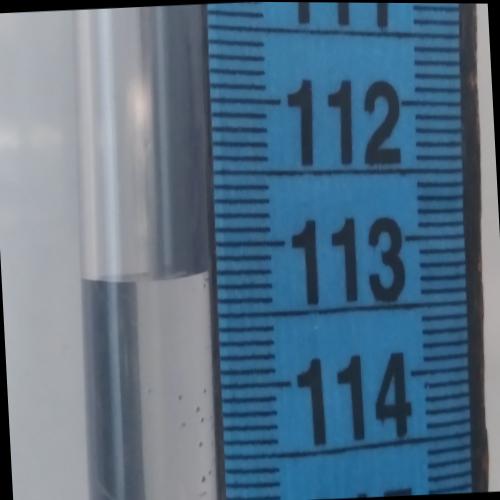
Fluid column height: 113.2 cm